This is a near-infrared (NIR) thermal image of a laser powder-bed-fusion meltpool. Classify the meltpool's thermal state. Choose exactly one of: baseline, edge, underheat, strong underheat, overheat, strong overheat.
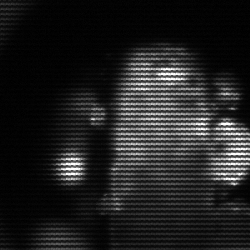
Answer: strong underheat